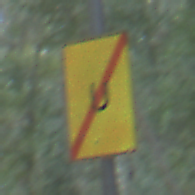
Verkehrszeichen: EndeUmleitung
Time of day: SunriseSunset
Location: Outdoor (Nature)
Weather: NotSpecified
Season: Autumn
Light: Natural